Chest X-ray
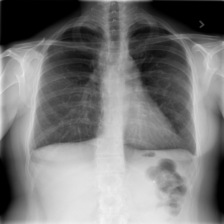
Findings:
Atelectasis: negative
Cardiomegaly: negative
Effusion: negative
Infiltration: negative
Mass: negative
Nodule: negative
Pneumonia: negative
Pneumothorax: positive
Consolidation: negative
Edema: negative
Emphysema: negative
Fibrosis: negative
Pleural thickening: positive
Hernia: negative